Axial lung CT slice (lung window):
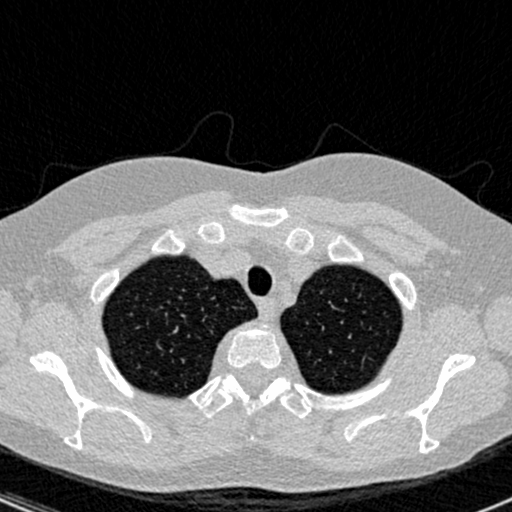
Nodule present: no